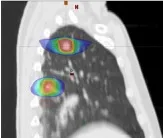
The spatial dose distribution for target and nontarget metastases of the SBRT plan. (C) The dose distributions for target metastases in sagittal sections, with the displayed isodoses ranging from 2250 cGy to 5500 cGy.
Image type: radiology (ct)